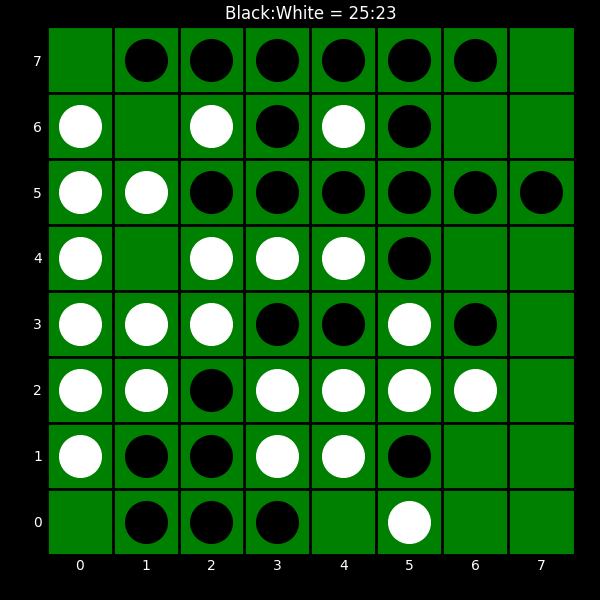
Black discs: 25
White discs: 23